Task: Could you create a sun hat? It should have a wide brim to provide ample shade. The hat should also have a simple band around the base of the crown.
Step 36:
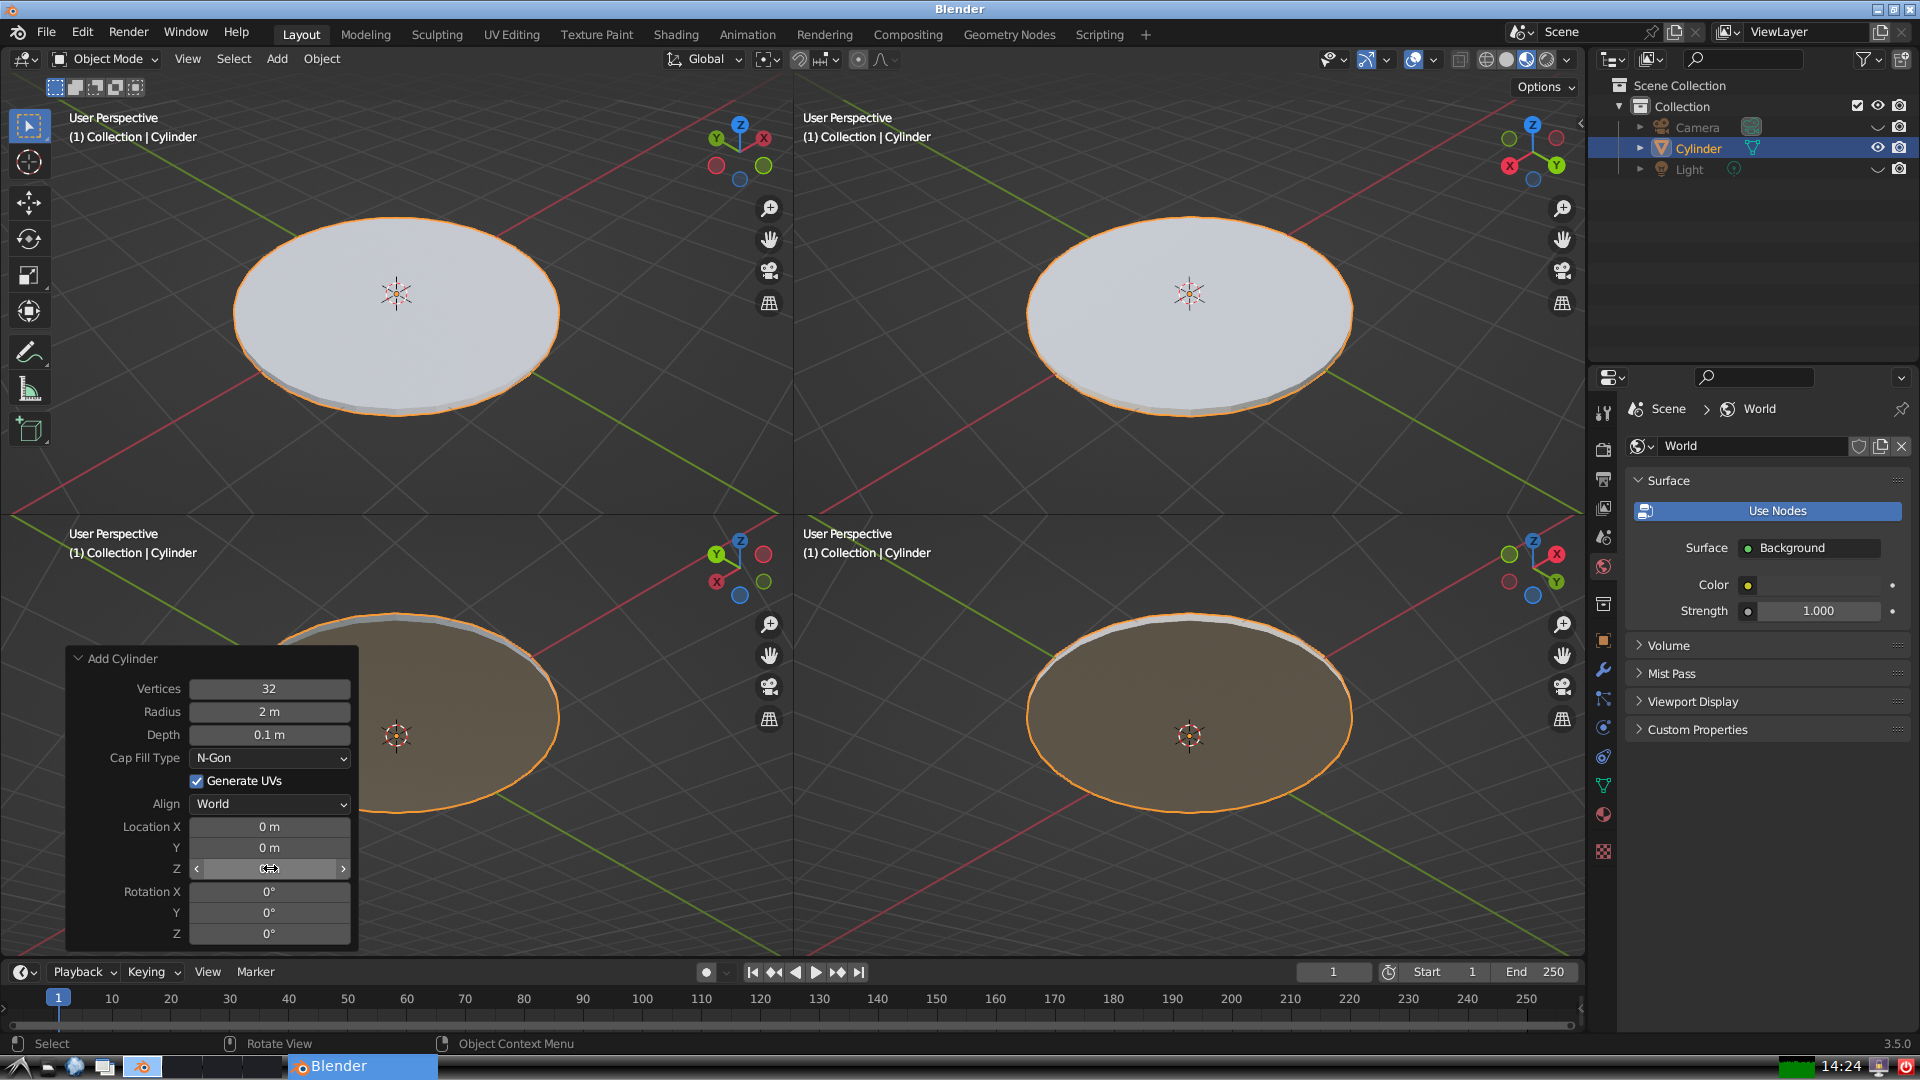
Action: {"mouse_move": [960, 540]}